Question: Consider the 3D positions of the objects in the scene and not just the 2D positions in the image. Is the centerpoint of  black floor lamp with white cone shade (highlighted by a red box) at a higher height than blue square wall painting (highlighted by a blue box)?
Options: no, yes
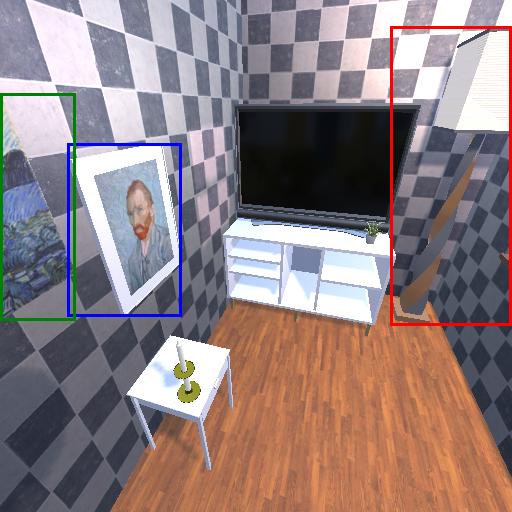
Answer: no